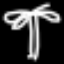
Label: palm tree